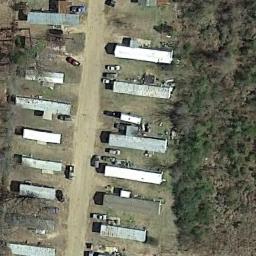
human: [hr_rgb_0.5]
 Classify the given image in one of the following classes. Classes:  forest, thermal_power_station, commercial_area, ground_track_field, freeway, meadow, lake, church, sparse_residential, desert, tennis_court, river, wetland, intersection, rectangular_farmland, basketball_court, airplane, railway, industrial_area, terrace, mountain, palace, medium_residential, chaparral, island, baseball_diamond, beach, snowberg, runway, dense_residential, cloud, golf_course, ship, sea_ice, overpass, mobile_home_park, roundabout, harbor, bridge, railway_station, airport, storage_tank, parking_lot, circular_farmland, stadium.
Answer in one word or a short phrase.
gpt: mobile_home_park